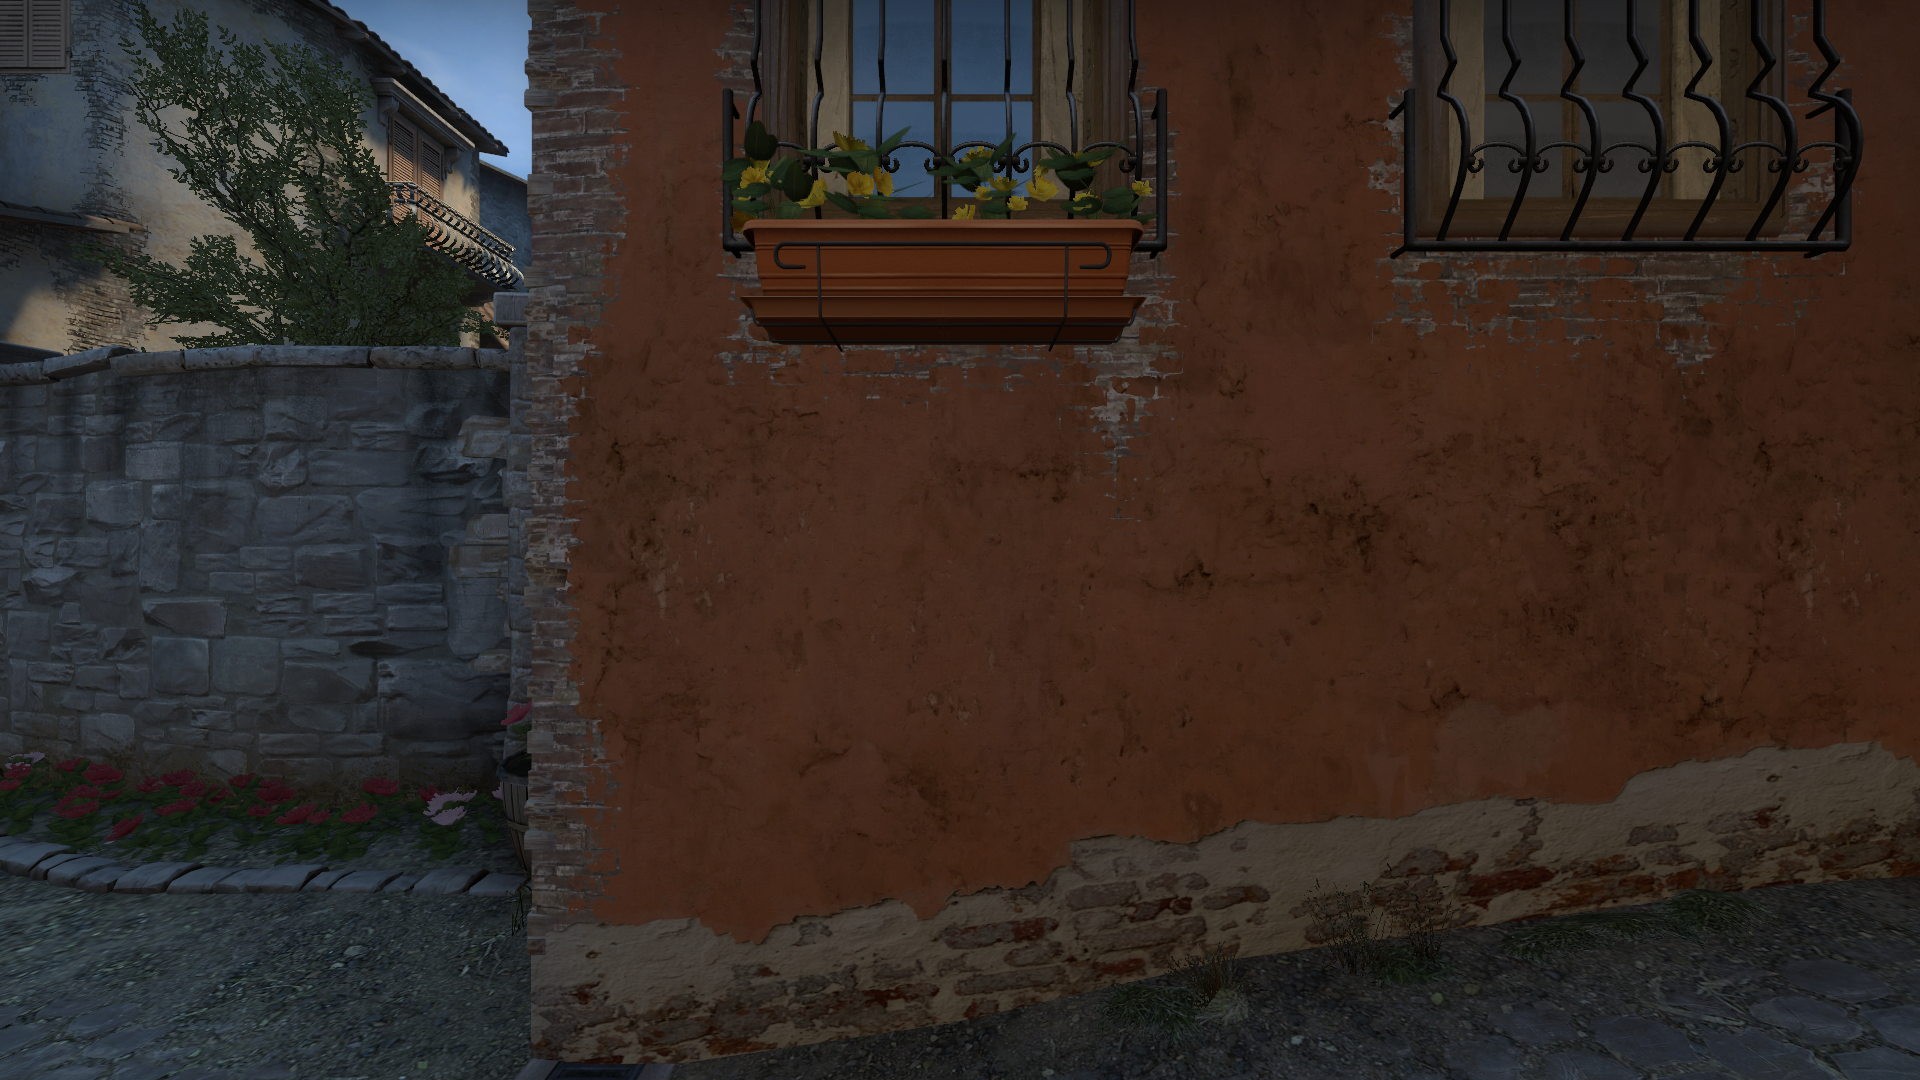
Map: de_inferno